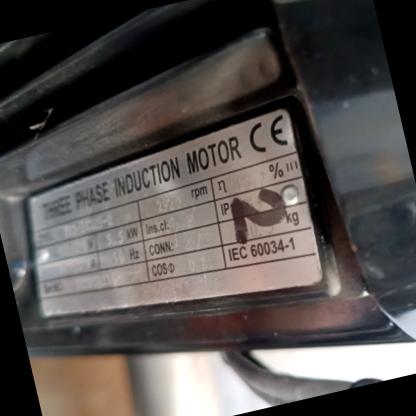
Klasa: tabliczka-znamionowa